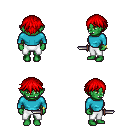
a pixel art fantasy rpg character, female body template, orc, green skin, teal long-sleeve shirt, white pants, red short bangs hairstyle, bracelets, dagger, four views (front, back, left, right), 2x2 character sprite sheet, small pixel art, hard edges, no anti-aliasing